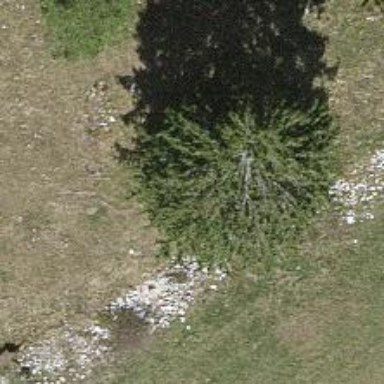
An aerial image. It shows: Needle-leaved tree in natural setting.